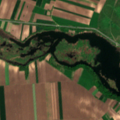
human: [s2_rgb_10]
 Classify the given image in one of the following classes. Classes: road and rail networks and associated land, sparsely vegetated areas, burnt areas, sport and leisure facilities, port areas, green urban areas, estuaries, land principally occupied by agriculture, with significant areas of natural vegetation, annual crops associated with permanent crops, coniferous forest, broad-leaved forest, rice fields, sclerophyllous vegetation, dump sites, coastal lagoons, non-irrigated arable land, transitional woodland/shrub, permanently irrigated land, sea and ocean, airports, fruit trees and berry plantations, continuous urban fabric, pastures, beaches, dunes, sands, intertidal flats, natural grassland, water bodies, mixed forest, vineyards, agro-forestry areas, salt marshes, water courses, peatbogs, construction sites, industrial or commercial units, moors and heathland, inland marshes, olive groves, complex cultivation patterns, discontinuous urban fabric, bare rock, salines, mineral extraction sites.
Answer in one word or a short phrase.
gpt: non-irrigated arable land, land principally occupied by agriculture, with significant areas of natural vegetation, inland marshes, water bodies